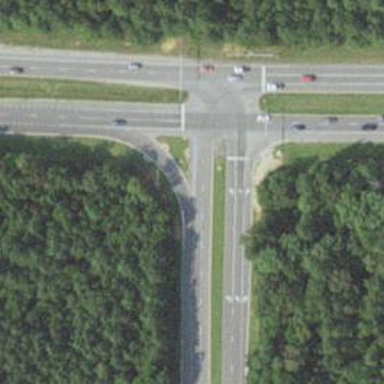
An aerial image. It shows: Primary link highway with asphalt surface.